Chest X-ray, AP view. Patient: 70 years old, sex M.
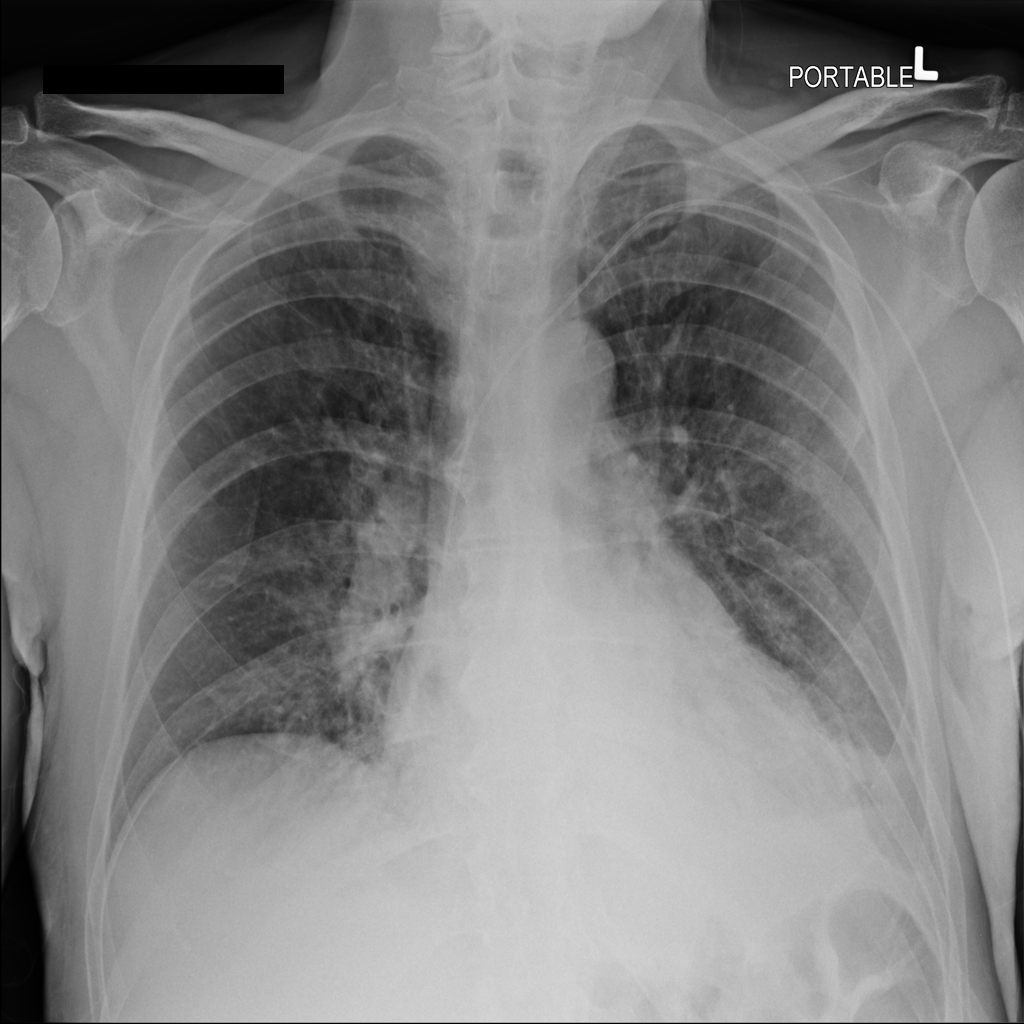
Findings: Effusion, Infiltration